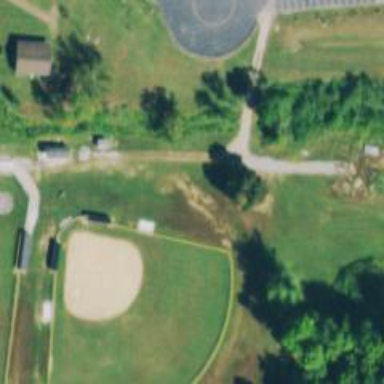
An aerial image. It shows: Baseball pitch for leisure land.